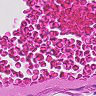
Metastatic tissue present: no